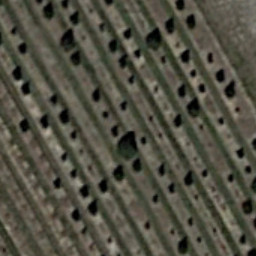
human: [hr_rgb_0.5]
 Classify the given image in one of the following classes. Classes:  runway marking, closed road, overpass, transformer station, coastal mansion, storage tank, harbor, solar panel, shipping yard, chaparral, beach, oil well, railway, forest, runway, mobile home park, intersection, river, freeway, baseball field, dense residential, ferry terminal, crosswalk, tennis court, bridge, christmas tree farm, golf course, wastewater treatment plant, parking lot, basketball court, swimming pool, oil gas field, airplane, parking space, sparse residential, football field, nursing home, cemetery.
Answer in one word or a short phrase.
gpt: christmas tree farm